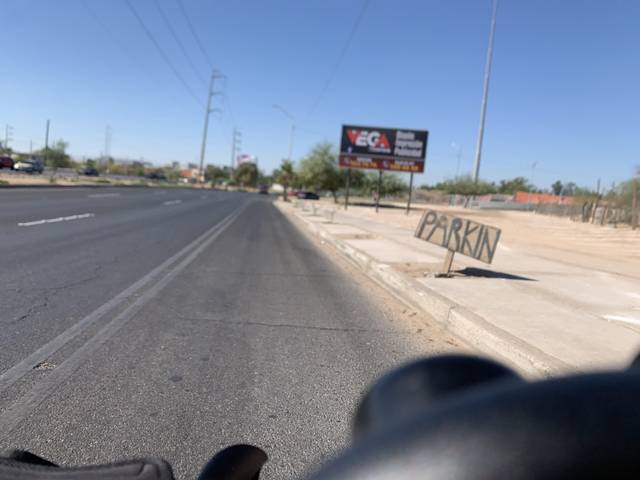
Region: Mexico
Coordinates: 32.635, -115.483